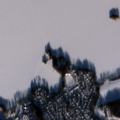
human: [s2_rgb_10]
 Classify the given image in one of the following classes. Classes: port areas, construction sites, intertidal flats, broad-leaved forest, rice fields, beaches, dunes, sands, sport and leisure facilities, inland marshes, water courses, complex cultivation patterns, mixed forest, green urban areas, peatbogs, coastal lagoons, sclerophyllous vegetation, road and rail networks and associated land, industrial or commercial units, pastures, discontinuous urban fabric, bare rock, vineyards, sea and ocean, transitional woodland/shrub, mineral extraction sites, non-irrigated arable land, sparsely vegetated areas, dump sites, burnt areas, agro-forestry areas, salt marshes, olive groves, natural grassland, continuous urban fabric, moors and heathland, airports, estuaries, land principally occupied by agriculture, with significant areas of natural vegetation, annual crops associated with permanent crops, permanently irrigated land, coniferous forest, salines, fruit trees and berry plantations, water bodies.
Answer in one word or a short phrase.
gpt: discontinuous urban fabric, land principally occupied by agriculture, with significant areas of natural vegetation, water bodies